Question: In the picture M3 is today's date. Is there a formula that will automatically pull data from M8 (same column) since M3's date matches today and place it in another, unrelated cell? The closest I can get is a where function with a query, but I could not get it to work.

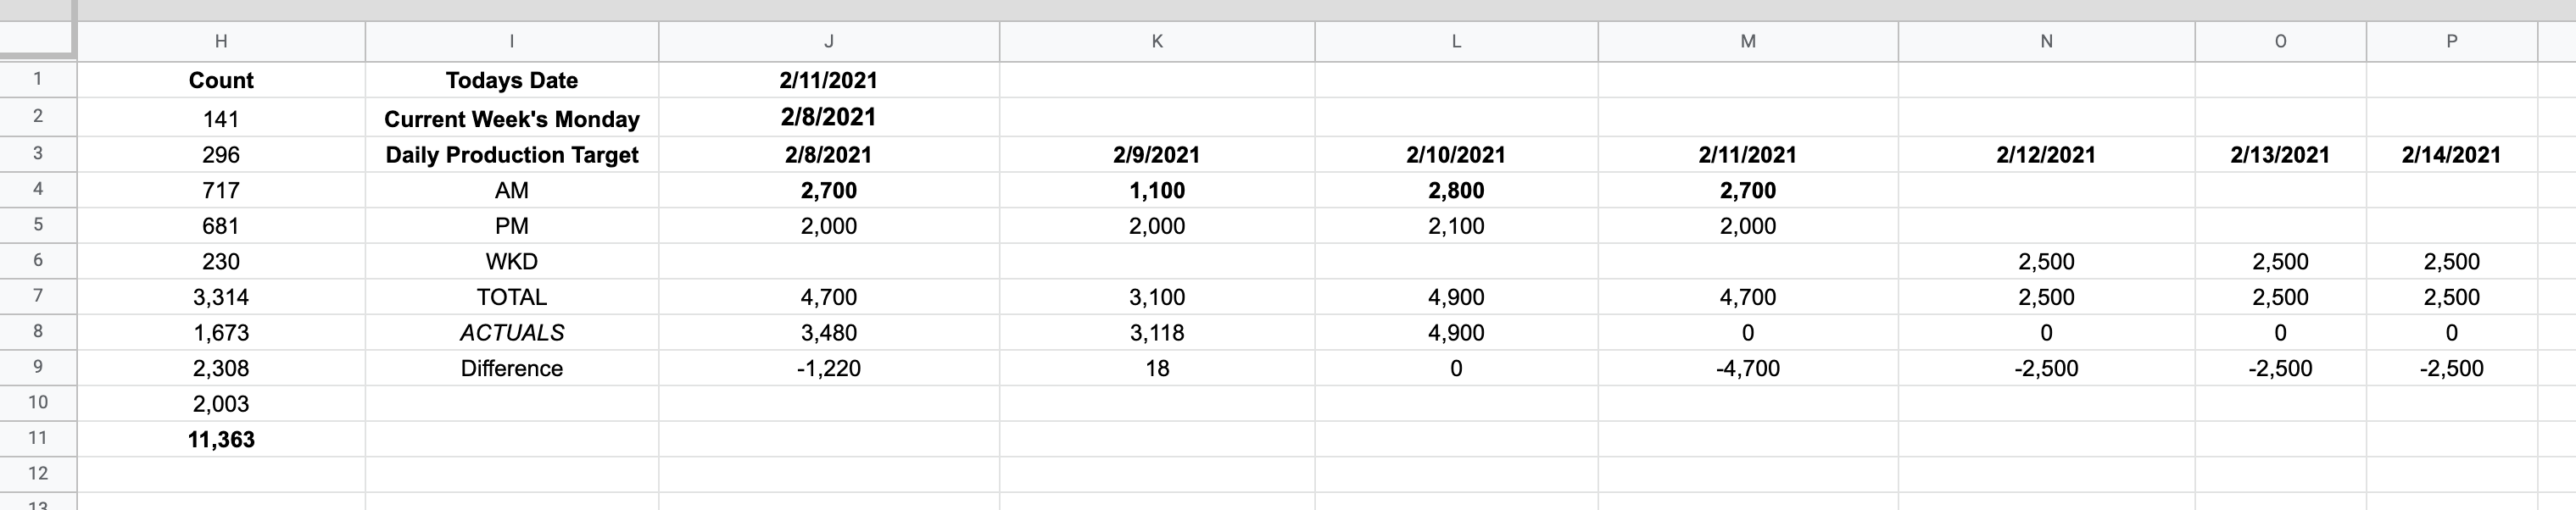
Answer: use:
'''
=INDIRECT(ADDRESS(8, MATCH(TODAY(), 3:3, 0)))
'''